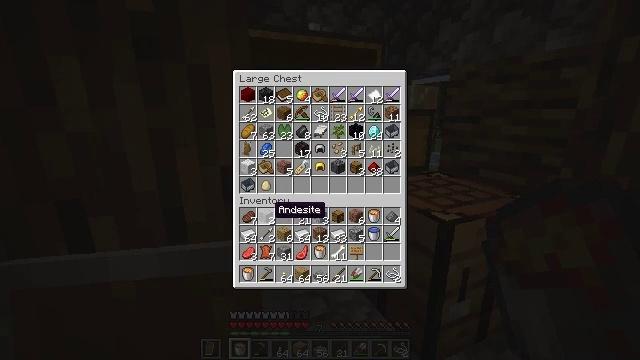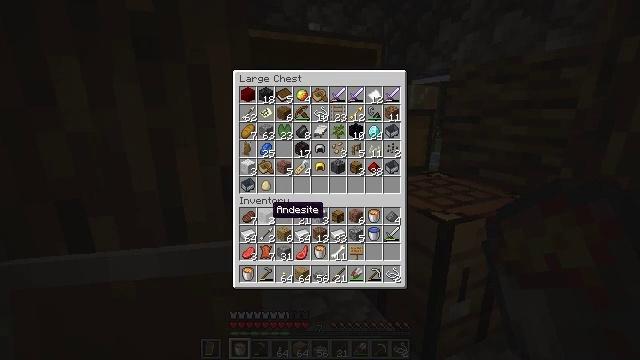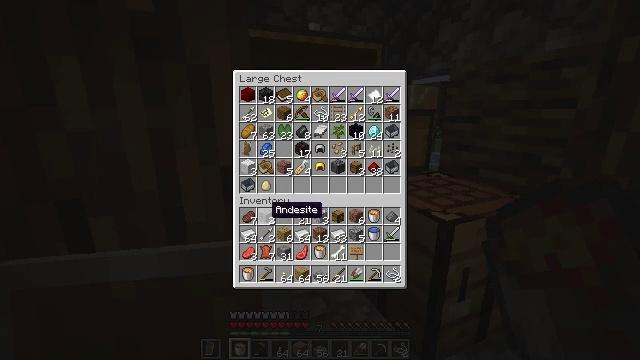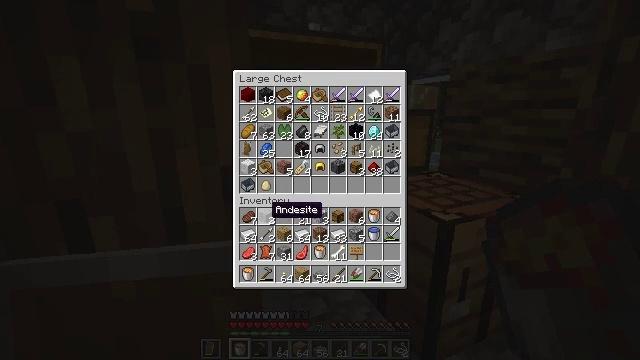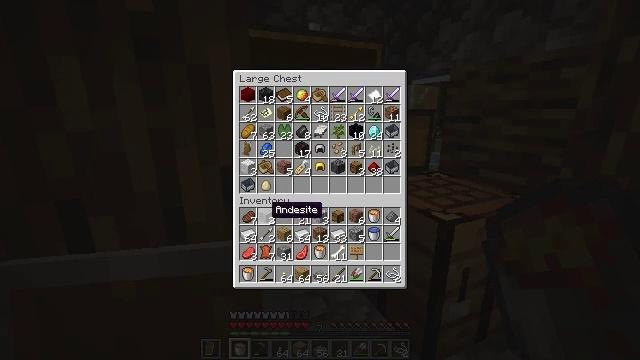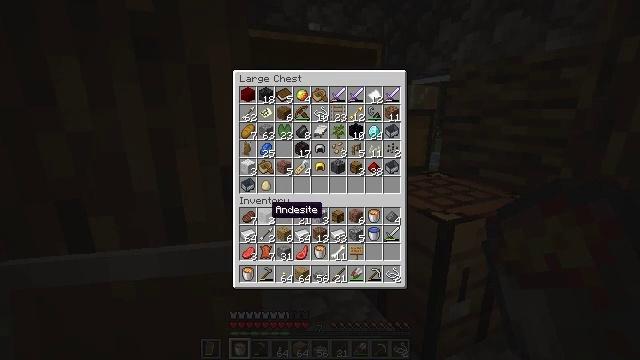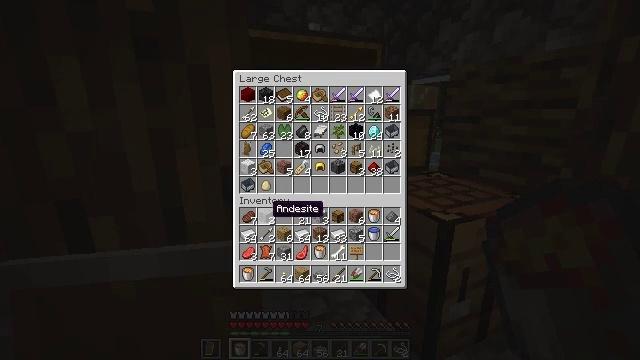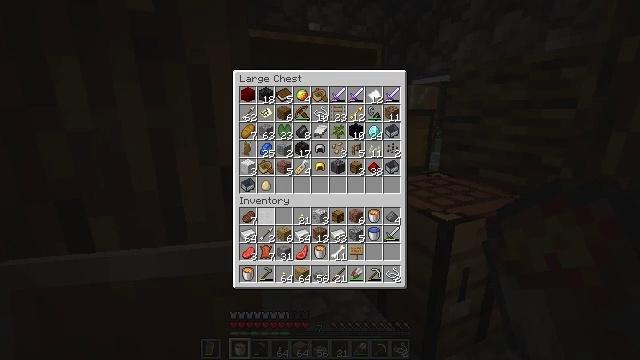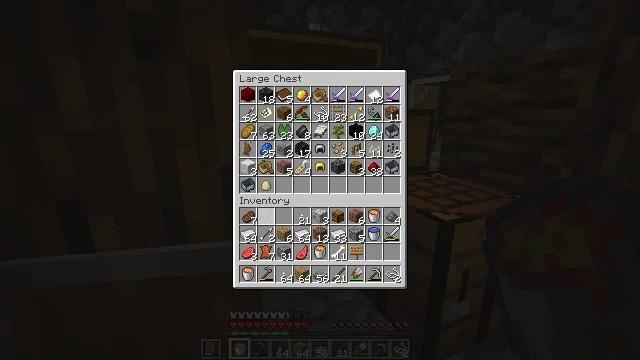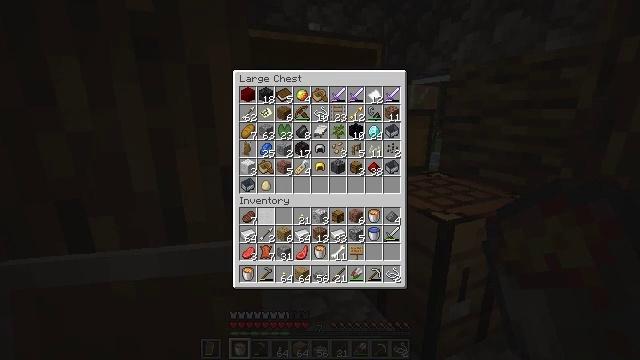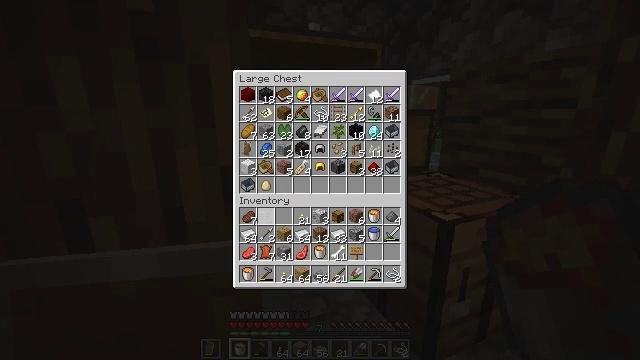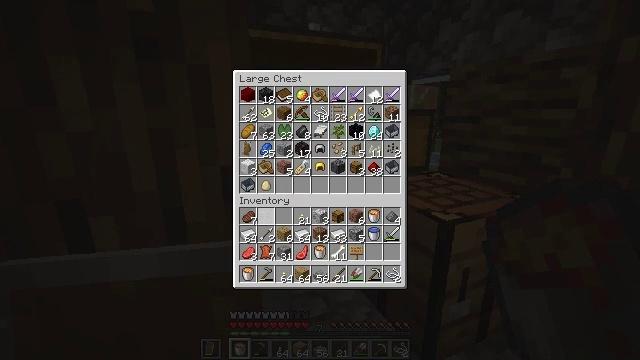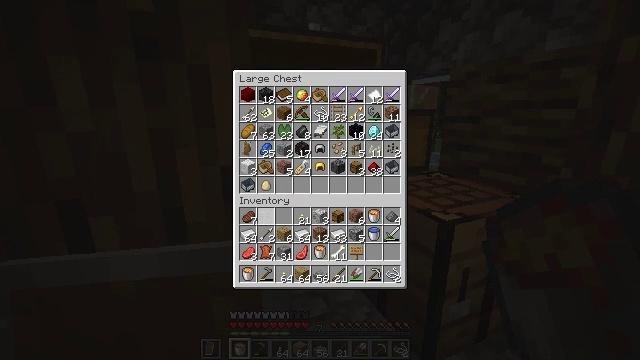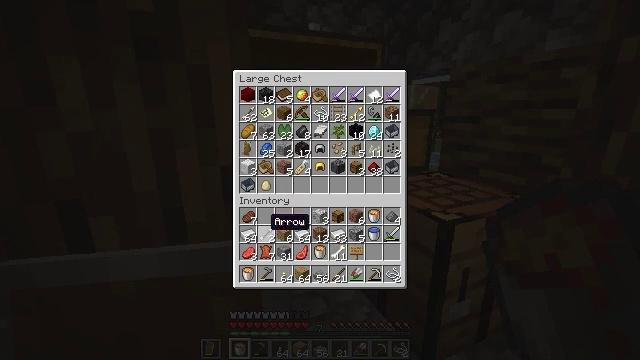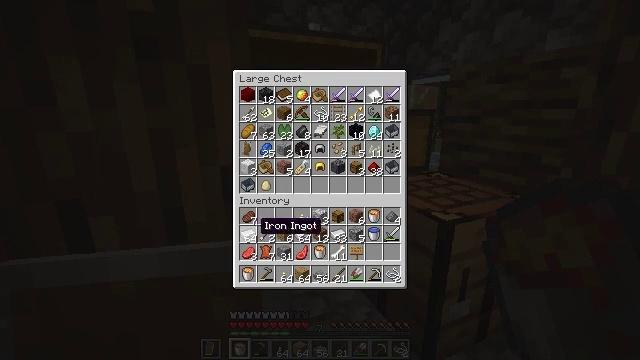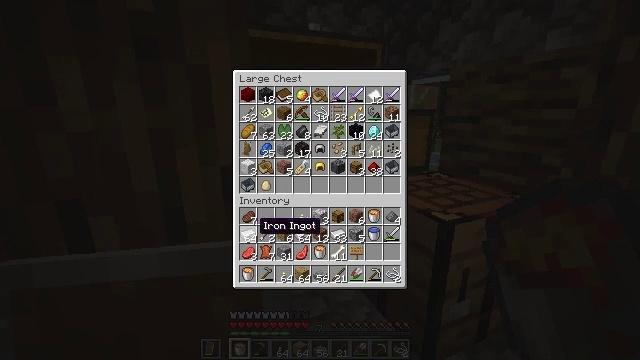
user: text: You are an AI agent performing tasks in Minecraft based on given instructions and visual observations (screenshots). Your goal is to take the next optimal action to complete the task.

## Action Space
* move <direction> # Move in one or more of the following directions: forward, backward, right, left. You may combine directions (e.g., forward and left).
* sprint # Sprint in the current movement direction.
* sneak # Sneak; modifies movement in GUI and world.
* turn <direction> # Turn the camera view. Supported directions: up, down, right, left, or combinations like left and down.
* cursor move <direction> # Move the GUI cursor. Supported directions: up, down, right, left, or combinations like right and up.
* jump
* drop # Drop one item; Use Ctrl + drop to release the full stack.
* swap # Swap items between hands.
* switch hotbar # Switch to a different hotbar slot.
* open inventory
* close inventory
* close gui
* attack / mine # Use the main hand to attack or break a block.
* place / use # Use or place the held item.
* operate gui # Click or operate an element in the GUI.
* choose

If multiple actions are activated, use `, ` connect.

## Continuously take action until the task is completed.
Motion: motion action
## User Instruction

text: Attack the bell to remove it.
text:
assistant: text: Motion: sneak
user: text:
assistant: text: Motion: sneak
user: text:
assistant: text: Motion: sneak
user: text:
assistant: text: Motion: sneak
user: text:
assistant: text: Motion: sneak
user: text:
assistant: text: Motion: sneak
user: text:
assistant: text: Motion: sneak, use / place
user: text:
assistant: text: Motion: sneak, use / place
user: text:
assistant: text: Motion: sneak
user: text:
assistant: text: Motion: sneak
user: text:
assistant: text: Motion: sneak
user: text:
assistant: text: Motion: sneak
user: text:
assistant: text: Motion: sneak
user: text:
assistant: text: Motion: sneak, turn left
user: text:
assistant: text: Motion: sneak
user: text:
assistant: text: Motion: sneak, use / place
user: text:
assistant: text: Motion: sneak, use / place
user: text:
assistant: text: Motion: sneak
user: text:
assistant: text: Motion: sneak, turn right and up
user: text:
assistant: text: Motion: sneak, turn right
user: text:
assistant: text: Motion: sneak, turn right
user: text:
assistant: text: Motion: sneak
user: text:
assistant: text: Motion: sneak
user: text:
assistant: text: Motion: sneak
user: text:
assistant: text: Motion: sneak
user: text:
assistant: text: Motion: sneak
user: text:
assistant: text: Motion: sneak
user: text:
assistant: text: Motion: sneak, use / place
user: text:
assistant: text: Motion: sneak, use / place
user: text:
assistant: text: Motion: sneak, turn right